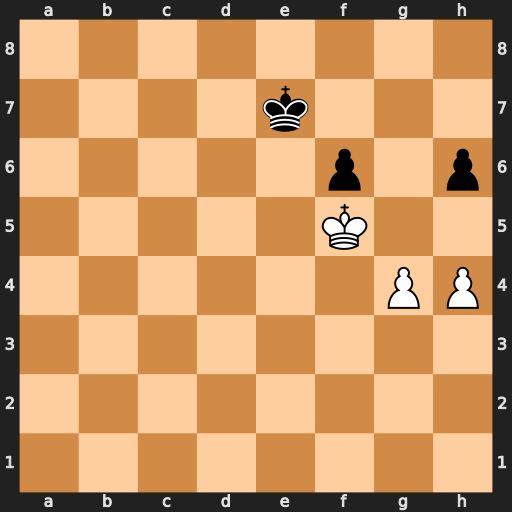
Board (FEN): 8/4k3/5p1p/5K2/6PP/8/8/8
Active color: w
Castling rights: -
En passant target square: -
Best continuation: Kg6 h5 Kxh5 Kf7 Kh6